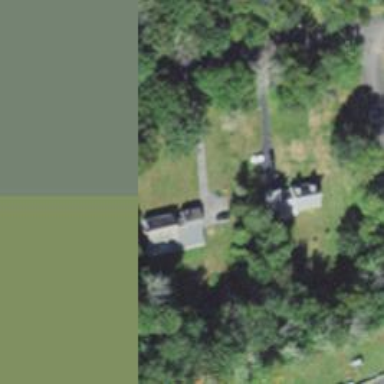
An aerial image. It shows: Residential driveway designated as service road.